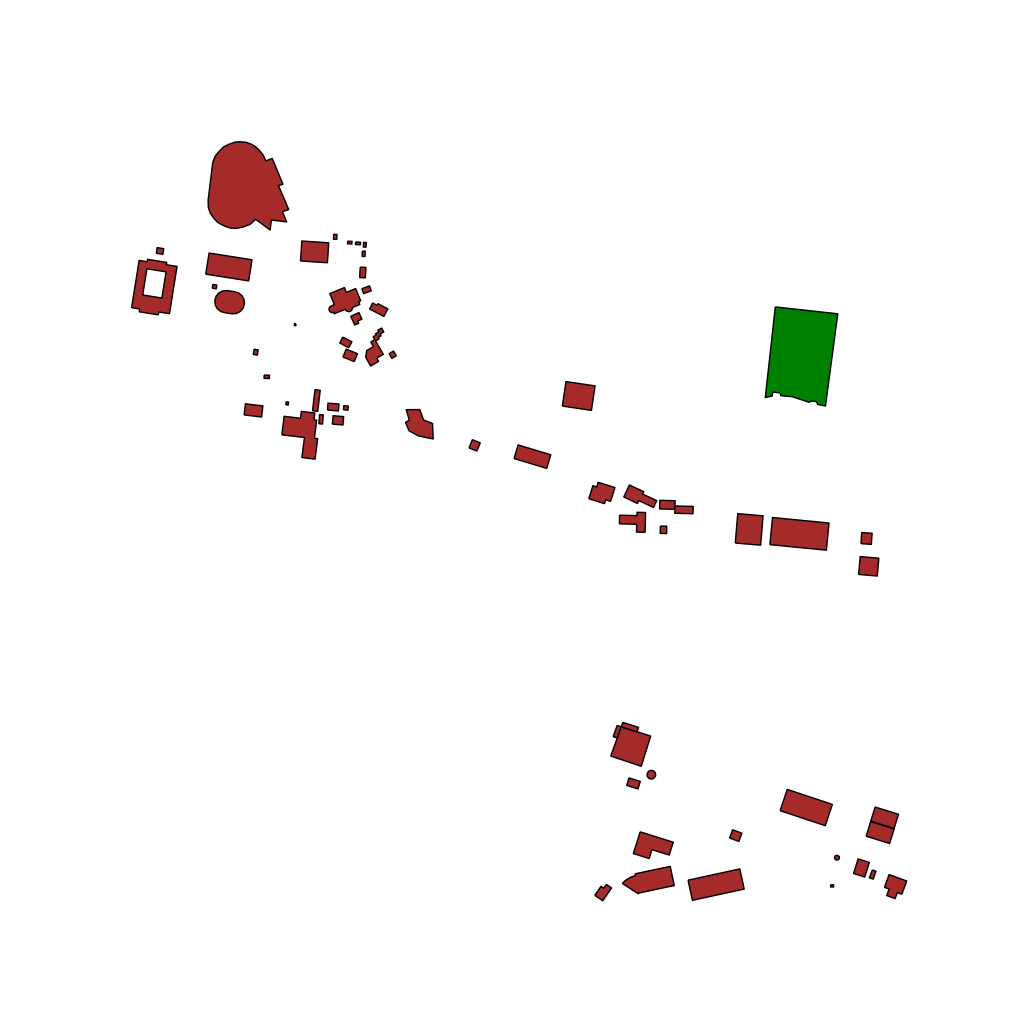
Tags: overhead vector_map, industrial, recreation, residential, special, individual_rise, low_rise, density_1, Building, Facility, Park, 1.0 km²